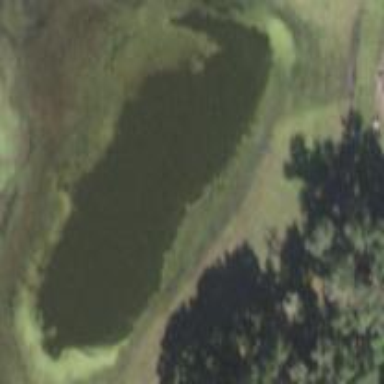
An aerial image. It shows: Lake with natural water.